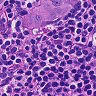
Metastatic tissue present: yes